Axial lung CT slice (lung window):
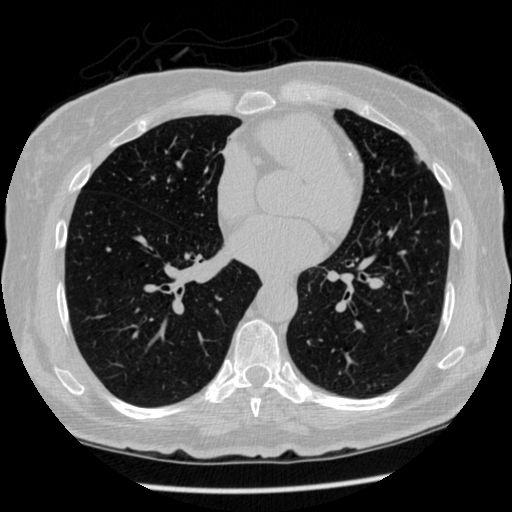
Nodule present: no